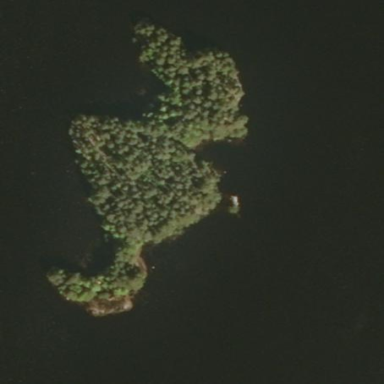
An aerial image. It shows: Image showing island.